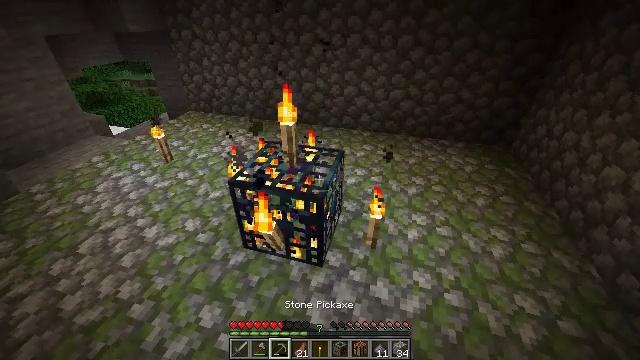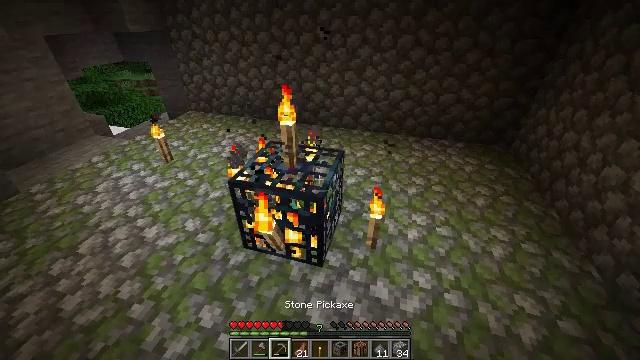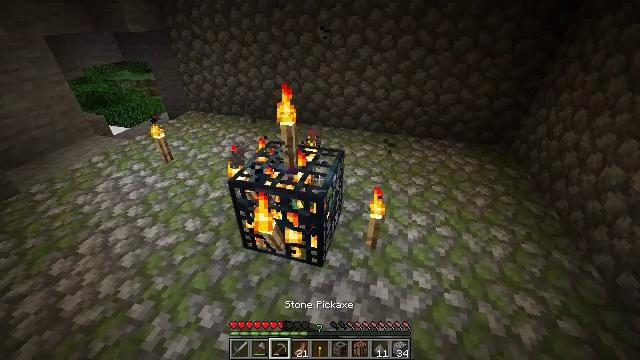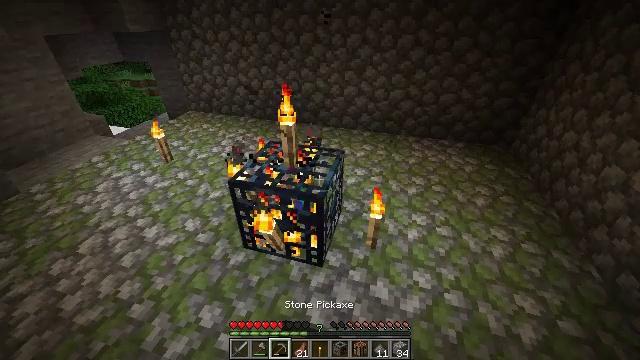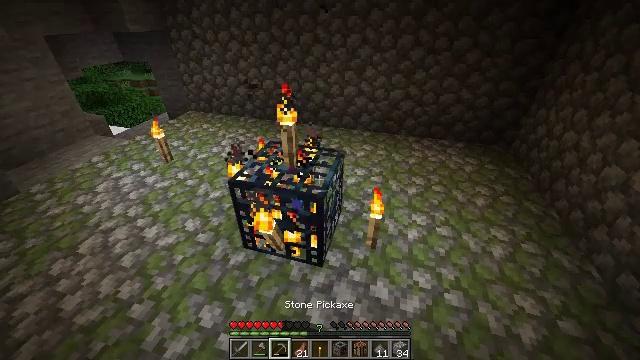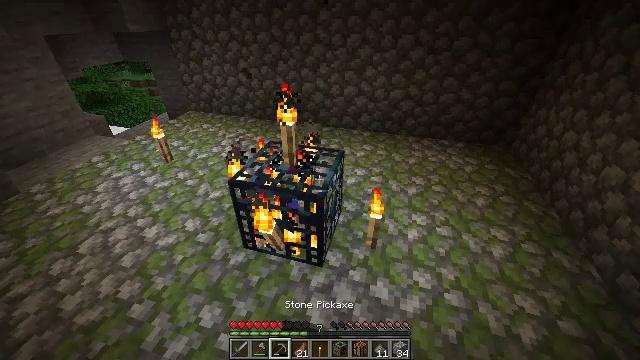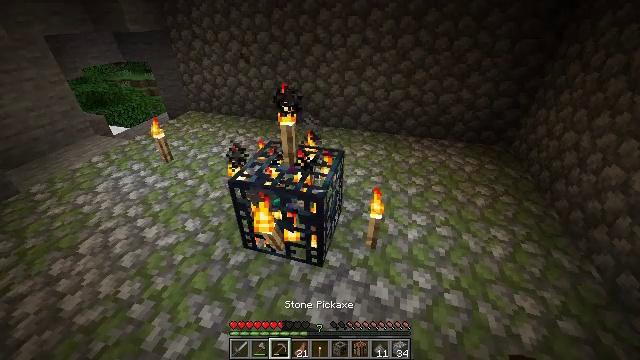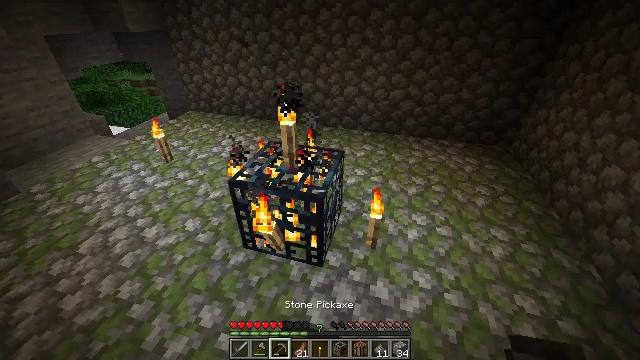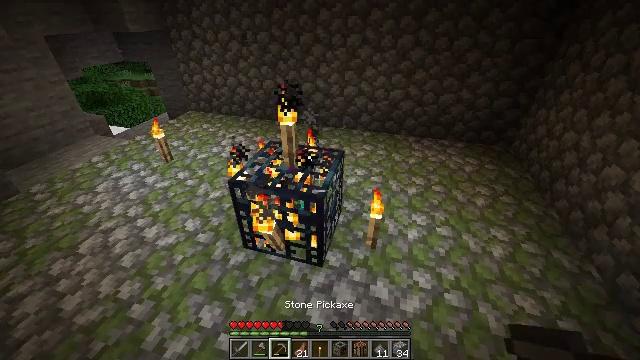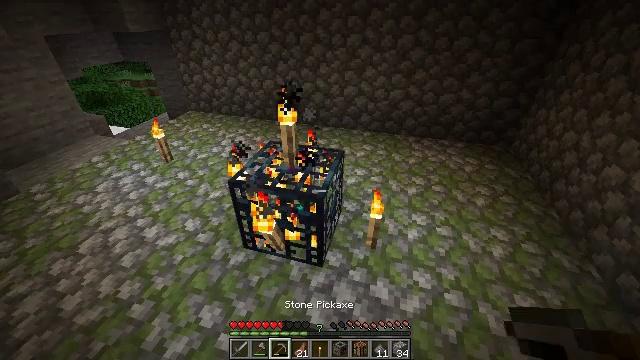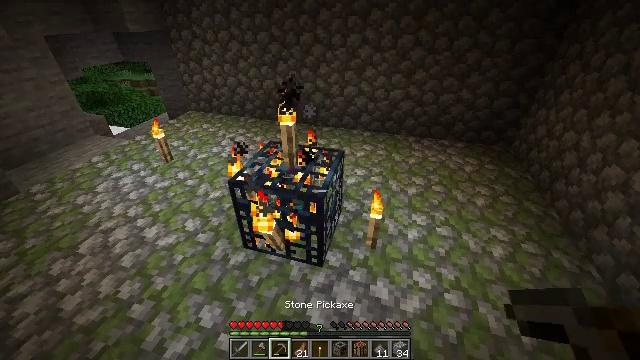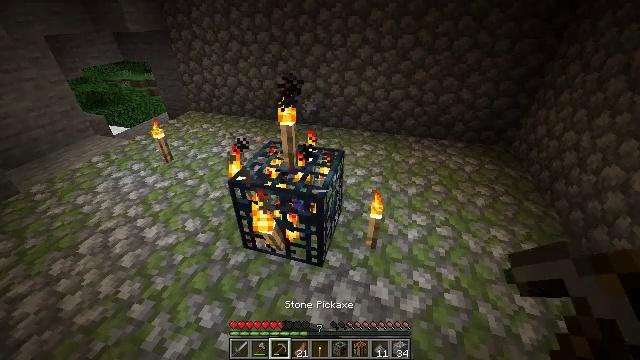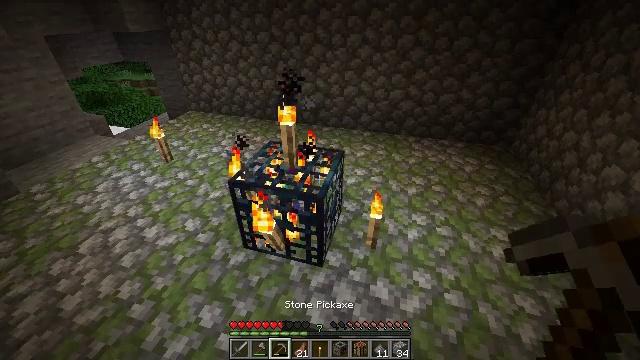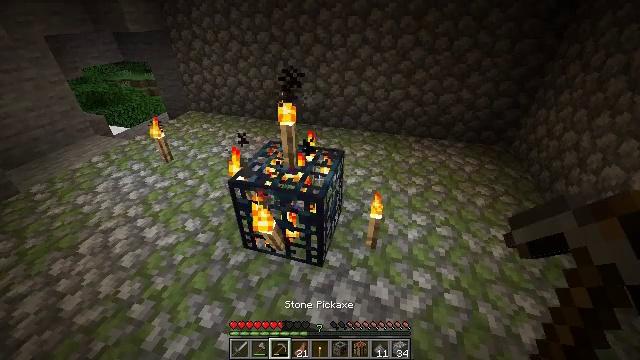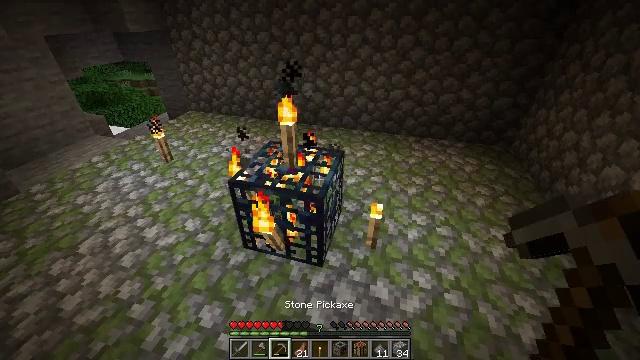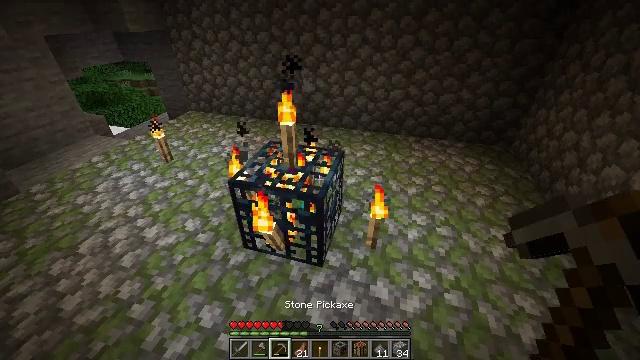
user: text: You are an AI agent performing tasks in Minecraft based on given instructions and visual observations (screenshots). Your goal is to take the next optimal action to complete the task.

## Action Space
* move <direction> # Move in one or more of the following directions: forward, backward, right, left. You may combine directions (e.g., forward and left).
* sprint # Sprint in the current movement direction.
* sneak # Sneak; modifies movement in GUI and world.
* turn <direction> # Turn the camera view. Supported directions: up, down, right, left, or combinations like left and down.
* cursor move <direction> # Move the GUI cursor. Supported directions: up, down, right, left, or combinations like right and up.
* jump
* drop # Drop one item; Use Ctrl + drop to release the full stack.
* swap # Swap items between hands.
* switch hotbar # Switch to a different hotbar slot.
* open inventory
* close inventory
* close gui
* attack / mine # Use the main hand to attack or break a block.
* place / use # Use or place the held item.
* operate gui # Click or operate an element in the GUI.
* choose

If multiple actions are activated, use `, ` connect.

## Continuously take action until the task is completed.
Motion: motion action
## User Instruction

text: Attack the spawner to disable it.
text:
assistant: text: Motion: no_op
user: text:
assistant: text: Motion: no_op
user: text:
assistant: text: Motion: no_op
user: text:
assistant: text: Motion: no_op
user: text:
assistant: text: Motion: no_op
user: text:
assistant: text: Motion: no_op
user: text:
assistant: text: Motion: no_op
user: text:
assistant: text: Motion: no_op
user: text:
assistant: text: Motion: no_op
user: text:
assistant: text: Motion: no_op
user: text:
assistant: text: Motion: no_op
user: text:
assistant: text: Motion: no_op
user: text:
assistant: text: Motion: no_op
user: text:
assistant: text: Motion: no_op
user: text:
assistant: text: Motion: no_op
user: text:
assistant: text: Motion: attack / mine
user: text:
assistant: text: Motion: attack / mine
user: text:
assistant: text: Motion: turn down, attack / mine
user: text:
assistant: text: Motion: turn left and down, attack / mine
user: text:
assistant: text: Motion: turn down, attack / mine
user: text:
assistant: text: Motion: attack / mine
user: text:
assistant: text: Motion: attack / mine
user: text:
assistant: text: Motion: attack / mine
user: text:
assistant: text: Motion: attack / mine
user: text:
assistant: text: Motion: attack / mine
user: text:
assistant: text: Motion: attack / mine
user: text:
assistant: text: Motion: attack / mine
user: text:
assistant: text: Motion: attack / mine
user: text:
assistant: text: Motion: attack / mine
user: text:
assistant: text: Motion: attack / mine